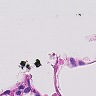
Metastatic tissue present: no